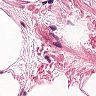
Metastatic tissue present: no